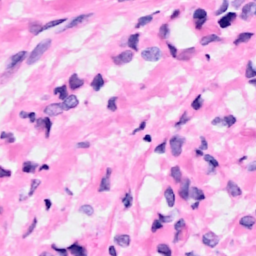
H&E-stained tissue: Breast